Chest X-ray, PA view. Patient: 48 years old, sex F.
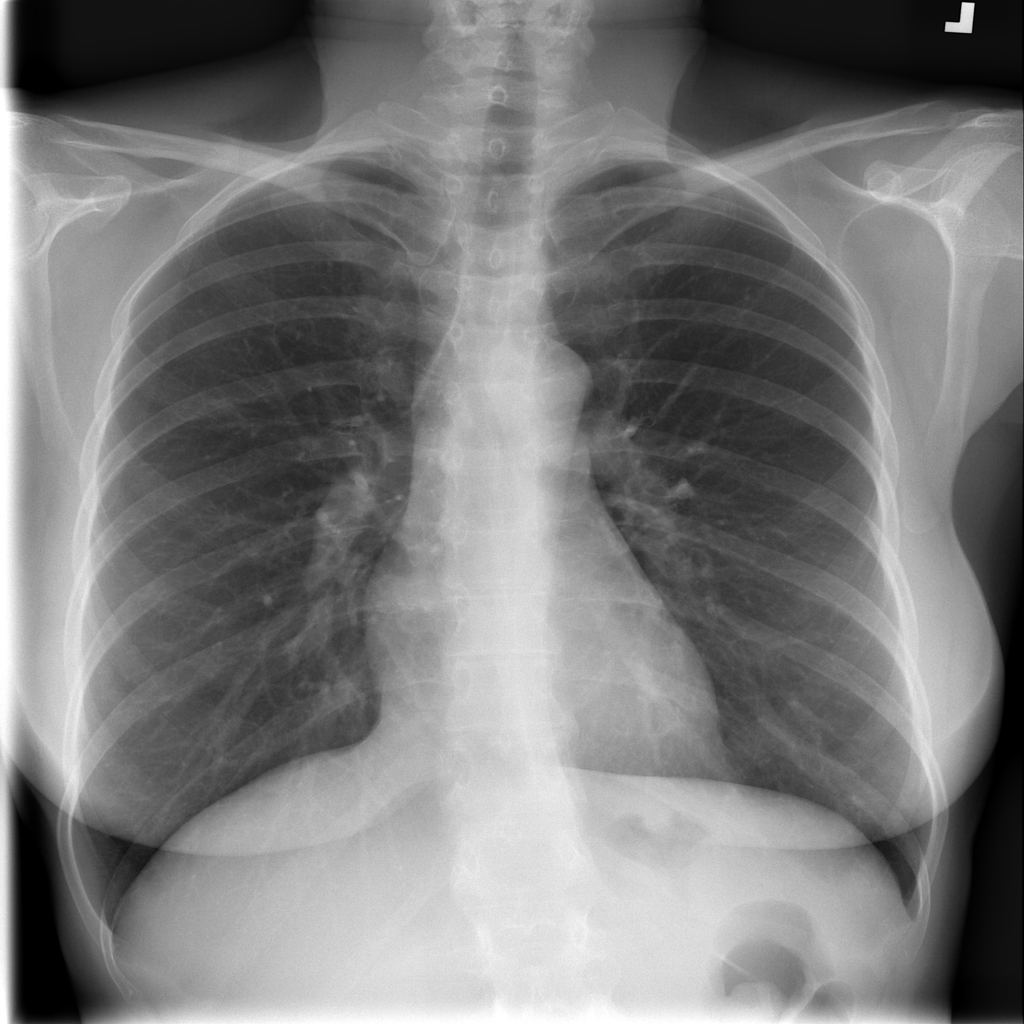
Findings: No Finding